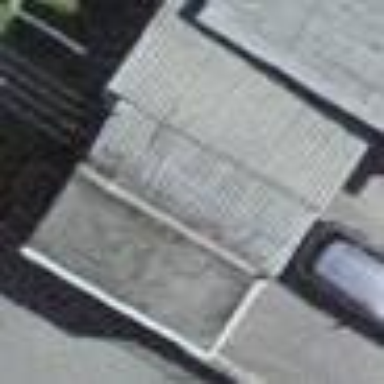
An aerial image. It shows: Garage building.